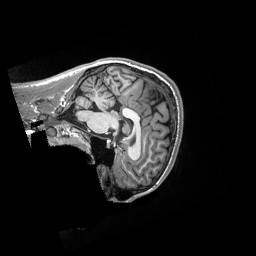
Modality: T1w
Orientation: sagittal
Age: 23